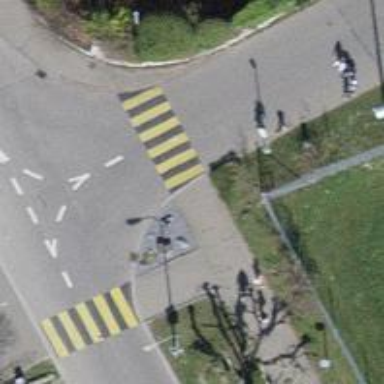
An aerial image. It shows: Uncontrolled zebra crossing on the road.